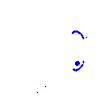
Particle: pion